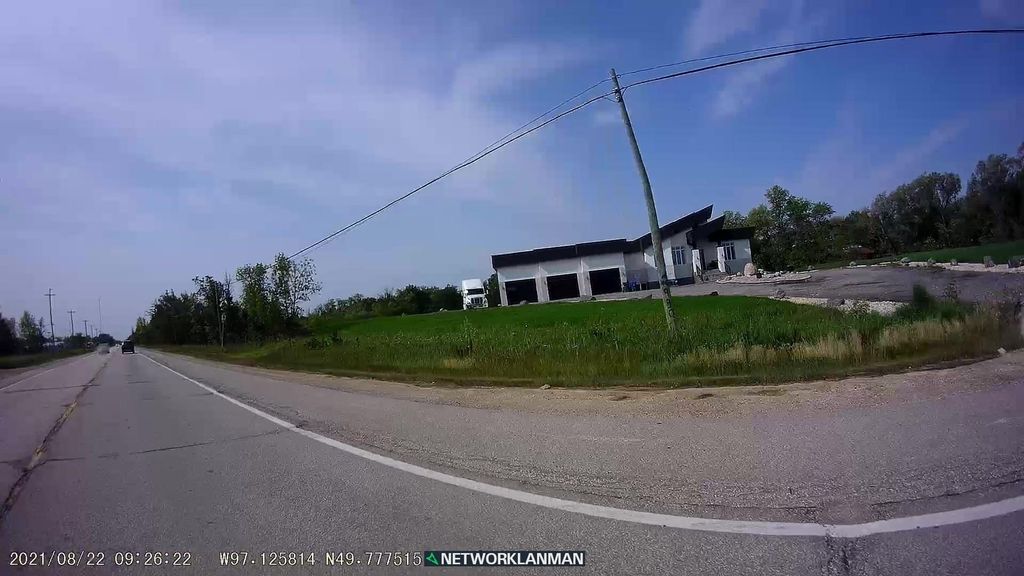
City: winnipeg